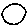
Label: circle